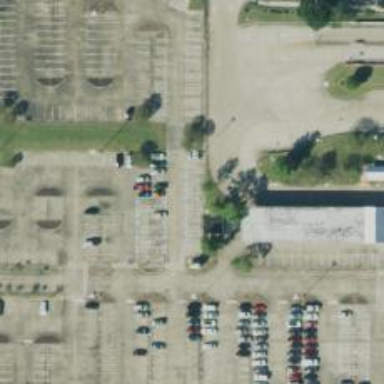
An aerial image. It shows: Parking space is available.